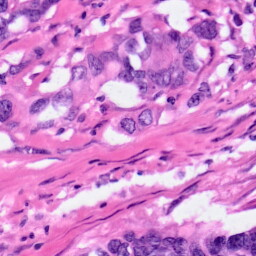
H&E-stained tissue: Pancreatic